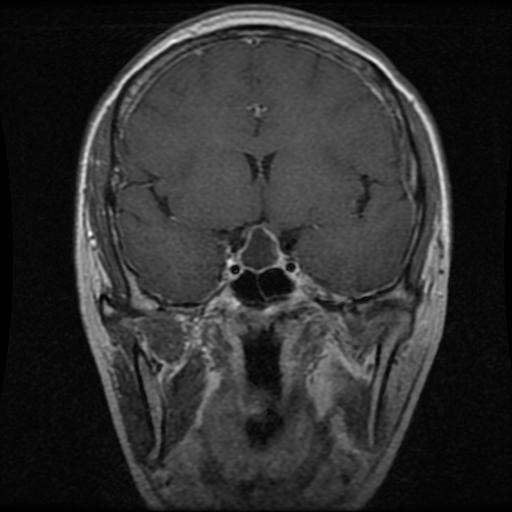
Label: pituitary